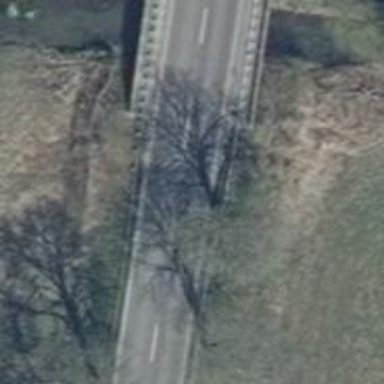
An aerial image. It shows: Primary highway bridge with asphalt surface.